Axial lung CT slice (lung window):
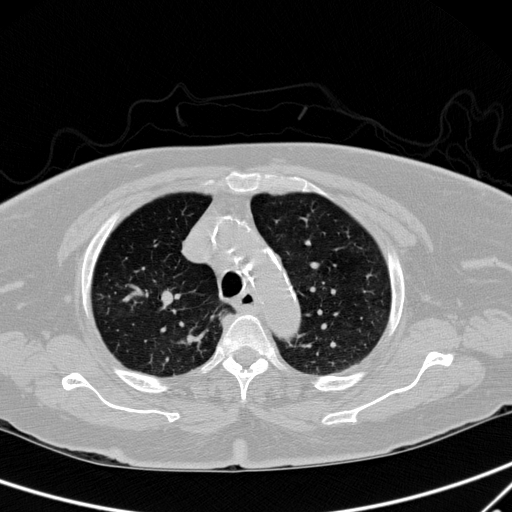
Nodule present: no